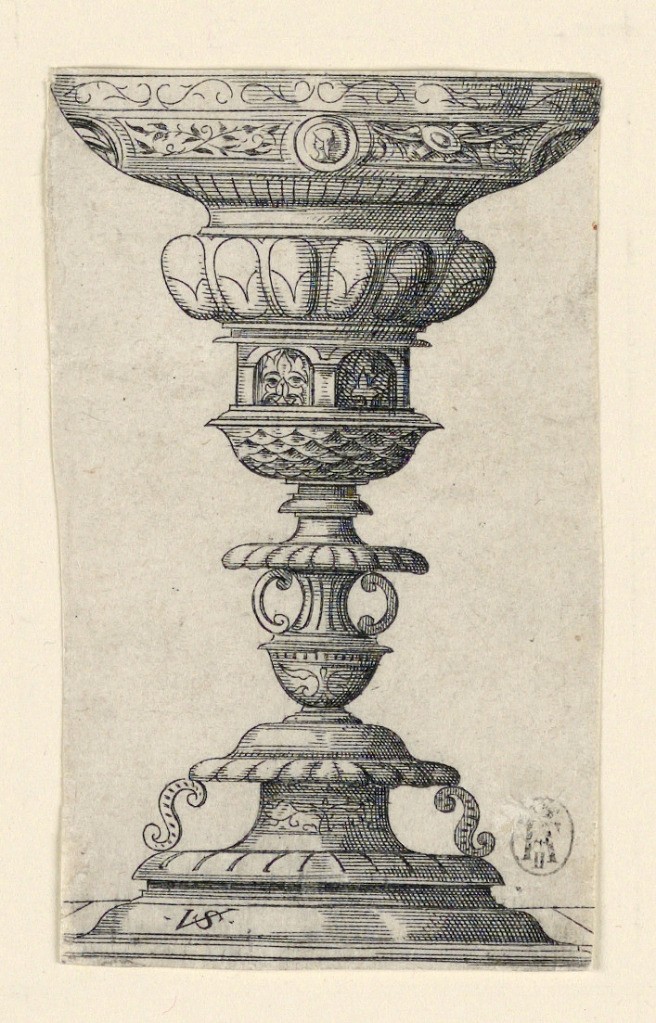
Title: Design for a Goblet, from a Series of Eleven Small Designs for Goblets
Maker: Virgil Solis, German, 1514 - 1562
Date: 1530–1562
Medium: engraving on paper
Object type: Print
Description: Goblet with a small portrait medallion near the rim.